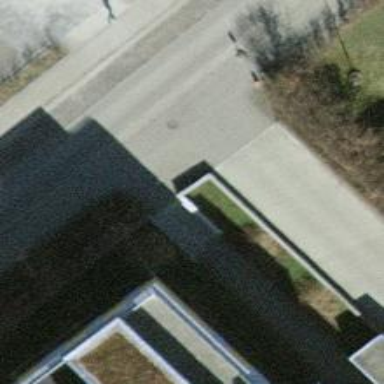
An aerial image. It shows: Road with steps.